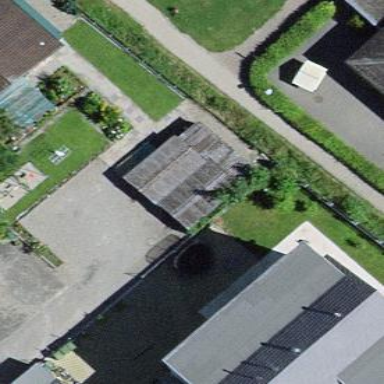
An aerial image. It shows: Garage building.